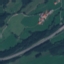
Land use / land cover: Highway